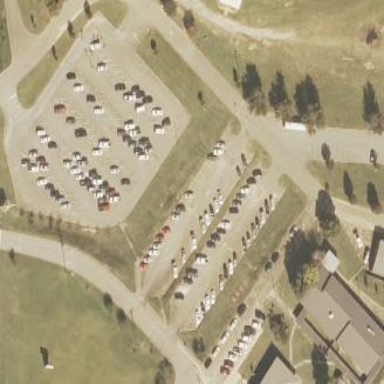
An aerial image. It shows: Parking area.